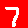
Digit: 7